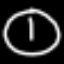
Label: clock